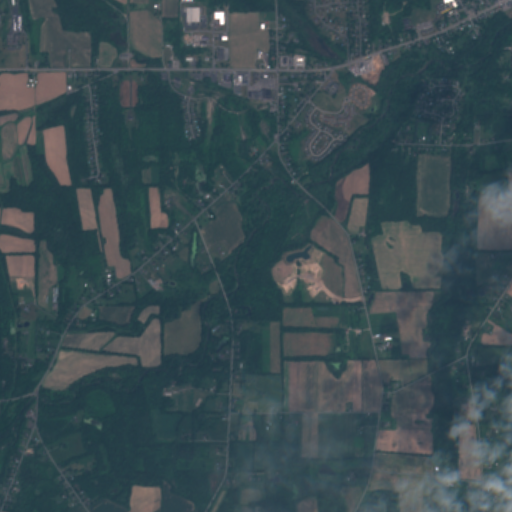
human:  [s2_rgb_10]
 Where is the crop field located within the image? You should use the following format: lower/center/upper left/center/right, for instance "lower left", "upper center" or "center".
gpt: The crop field is located in the right of the image.
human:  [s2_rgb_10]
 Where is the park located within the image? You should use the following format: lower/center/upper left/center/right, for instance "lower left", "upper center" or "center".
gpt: The park is located in the upper right of the image.
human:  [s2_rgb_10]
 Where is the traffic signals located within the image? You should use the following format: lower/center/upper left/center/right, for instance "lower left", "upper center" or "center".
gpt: The traffic signals is located in the upper center of the image.
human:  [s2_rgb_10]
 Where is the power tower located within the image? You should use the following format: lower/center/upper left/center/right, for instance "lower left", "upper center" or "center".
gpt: There is no power tower in the image.